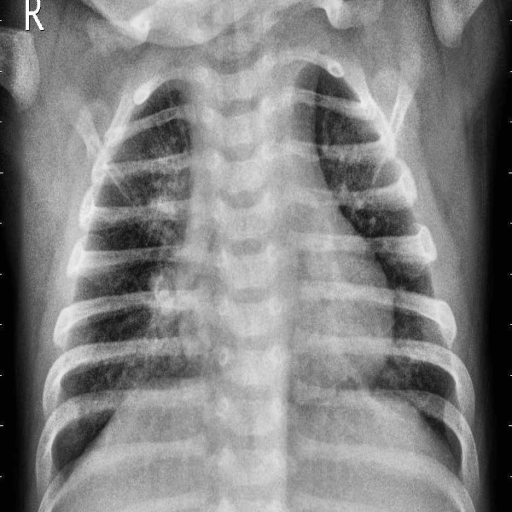
Finding: PNEUMONIA